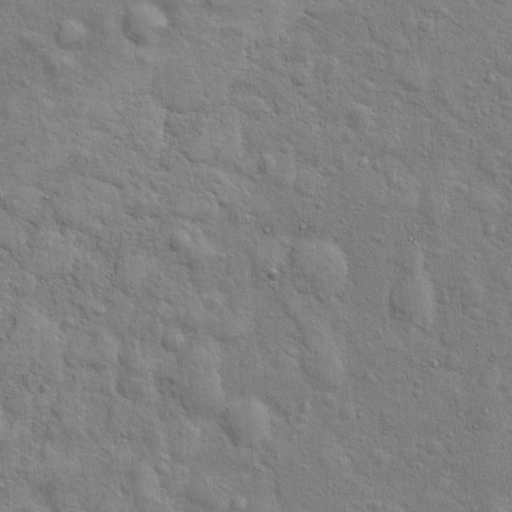
Classes present: Background